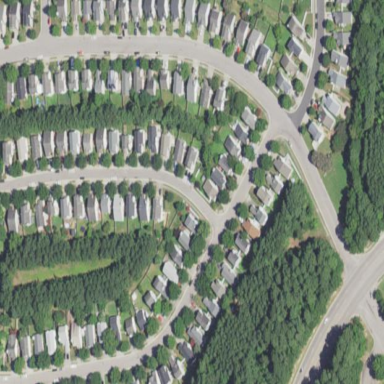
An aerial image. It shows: Residential neighbourhood.